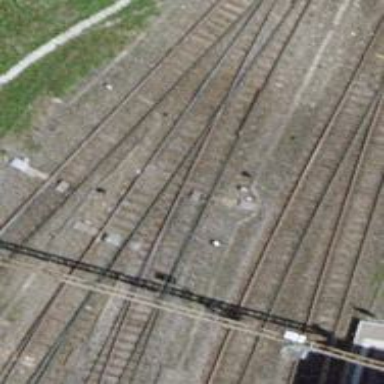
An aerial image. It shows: Railway switch.